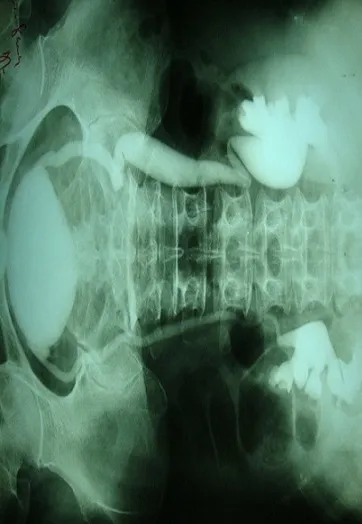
Excretory urogram control film: homogenous dilatation of the urinary right upper tract.
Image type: radiology (x_ray)